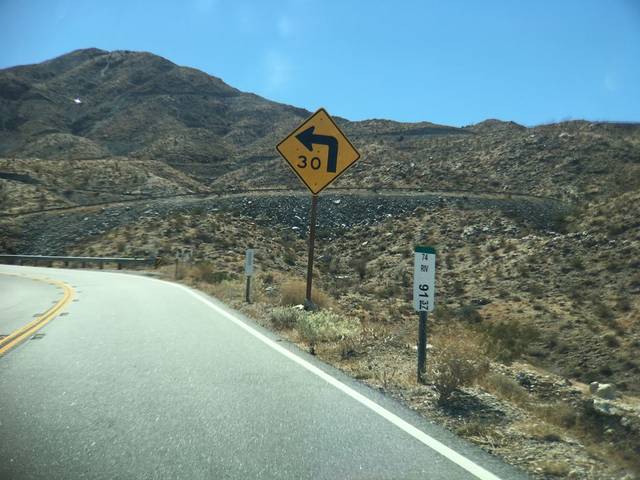
Region: United States
Coordinates: 33.662, -116.399